Field crop: maize
Growth stage: 2
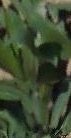
Species: maize